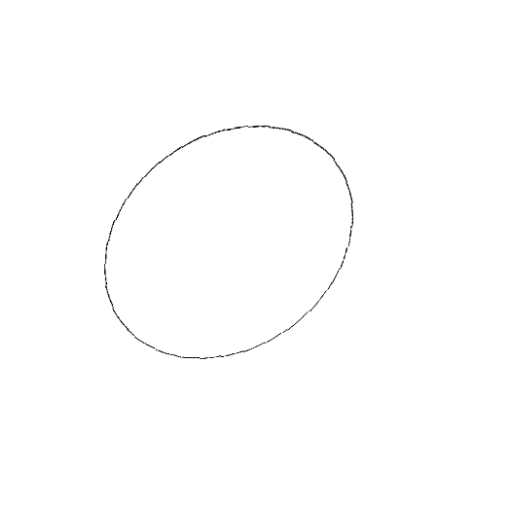
Crossing number: 0